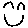
Label: smiley face